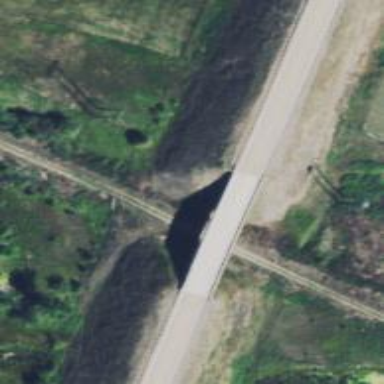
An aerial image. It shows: Primary highway crossing over bridge.